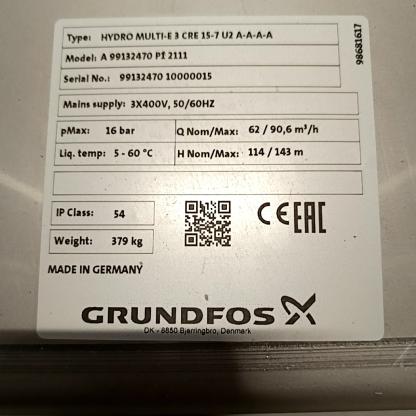
Klasa: tabliczka-znamionowa